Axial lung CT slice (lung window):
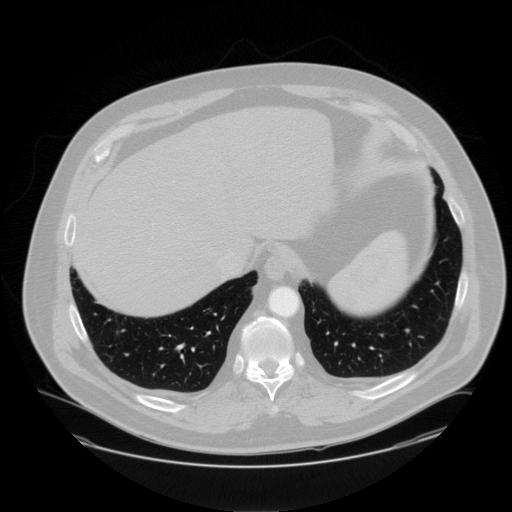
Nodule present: no